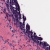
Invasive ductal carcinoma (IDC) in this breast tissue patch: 0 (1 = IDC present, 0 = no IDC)